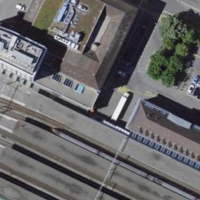
EUNIS habitat code: 54
Species observed at this site:
Columba livia
Passer domesticus